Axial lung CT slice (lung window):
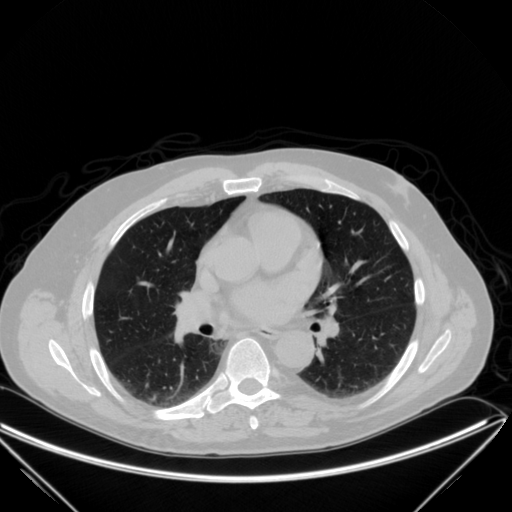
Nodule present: yes
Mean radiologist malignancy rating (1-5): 3